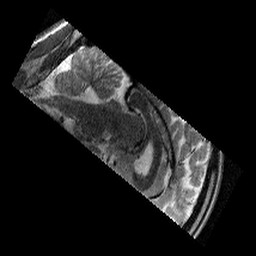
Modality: T2w
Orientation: sagittal
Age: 12
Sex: male
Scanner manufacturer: siemens
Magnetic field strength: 3 T
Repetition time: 9.23 s
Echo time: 0.067 s